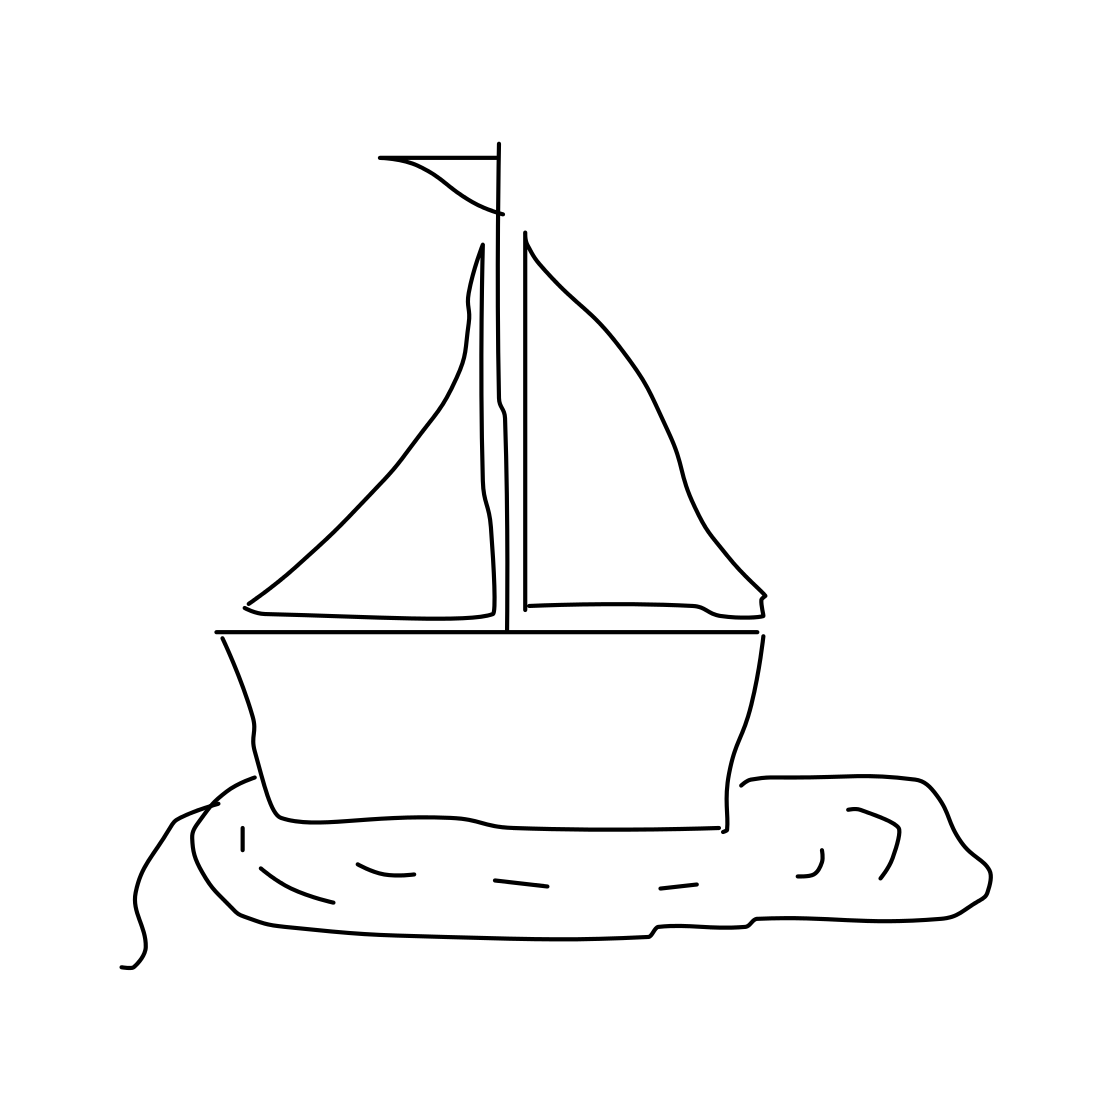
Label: sailboat